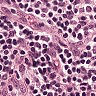
Metastatic tissue present: no